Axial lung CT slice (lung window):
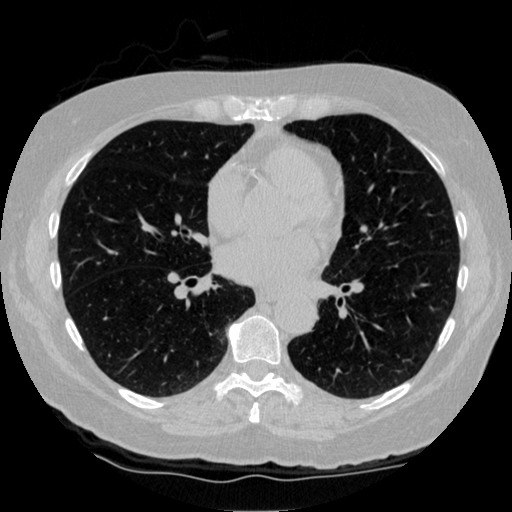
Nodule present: no